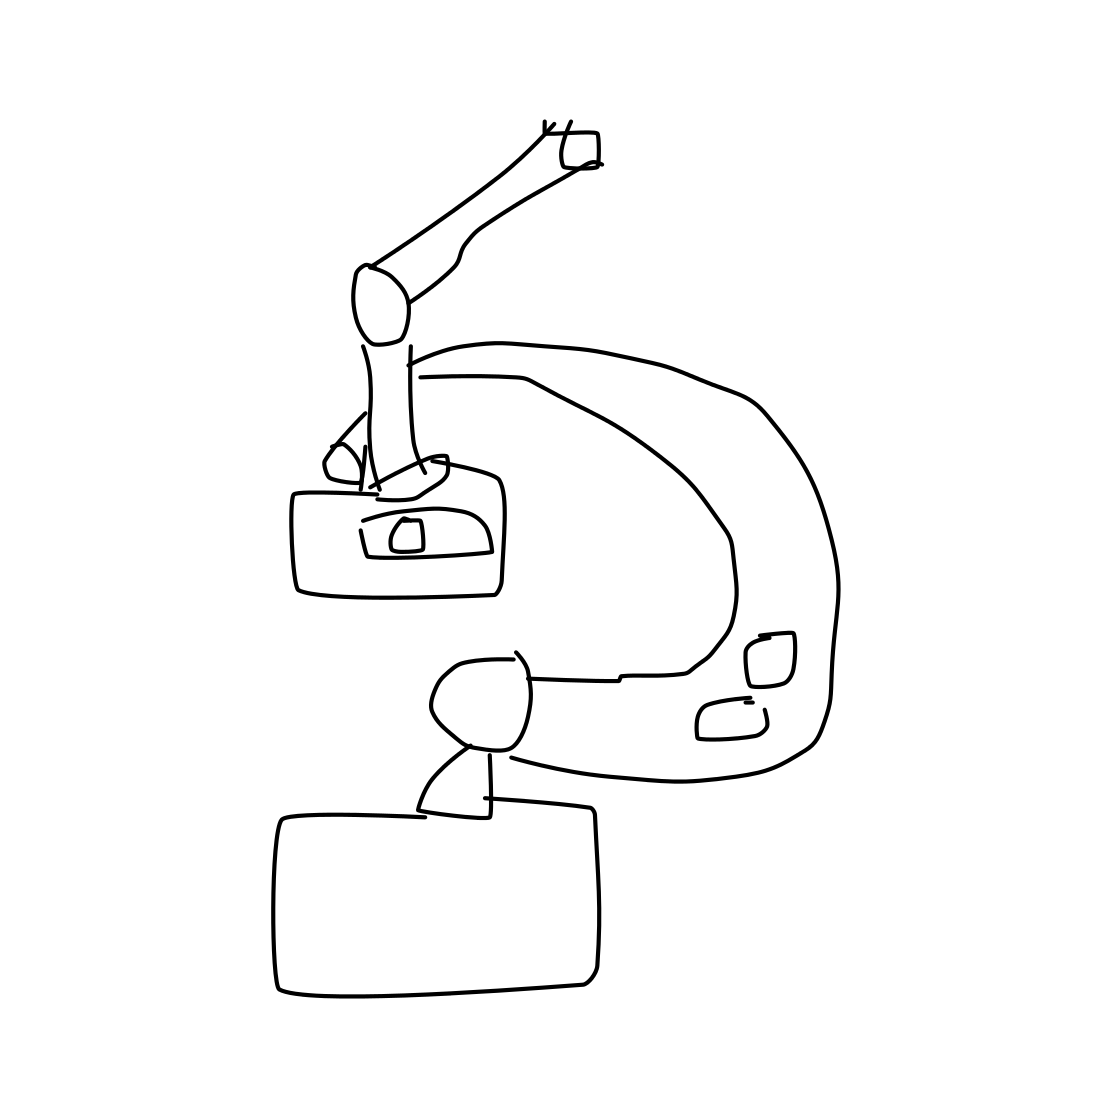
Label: microscope